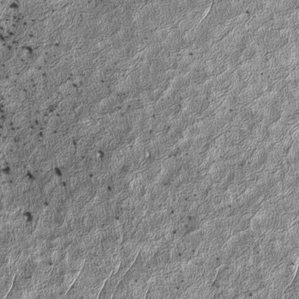
Label: frost